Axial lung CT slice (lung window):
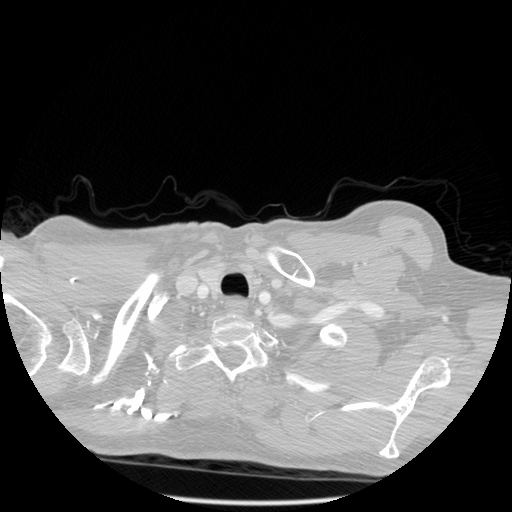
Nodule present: no